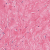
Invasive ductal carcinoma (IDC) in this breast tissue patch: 0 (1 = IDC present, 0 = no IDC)